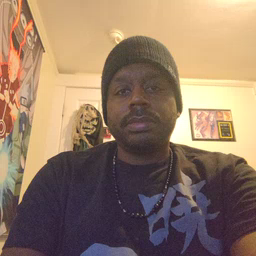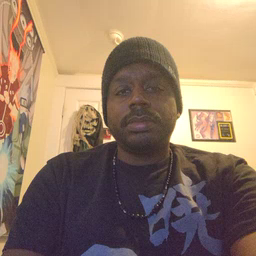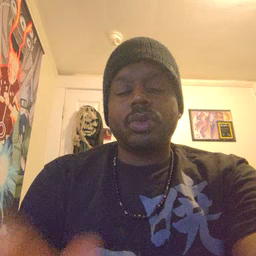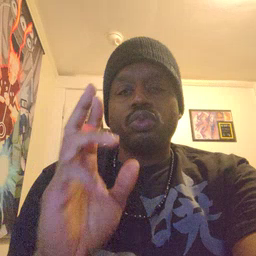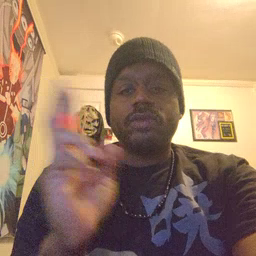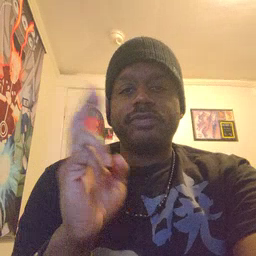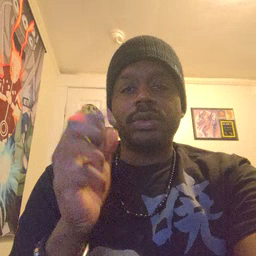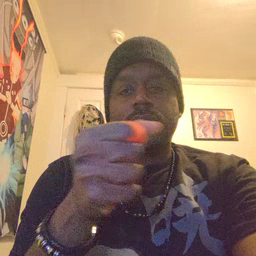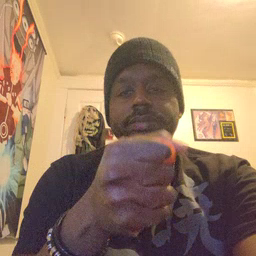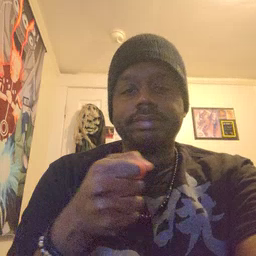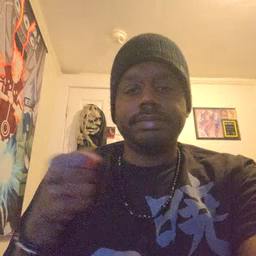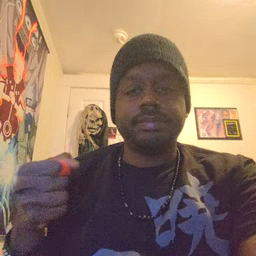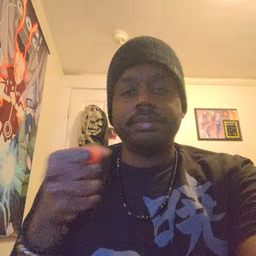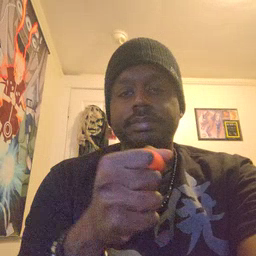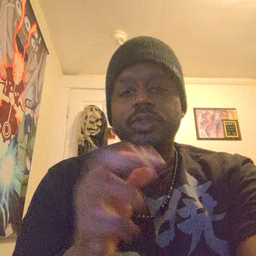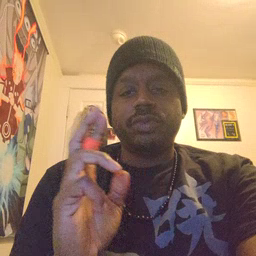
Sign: refrigerator